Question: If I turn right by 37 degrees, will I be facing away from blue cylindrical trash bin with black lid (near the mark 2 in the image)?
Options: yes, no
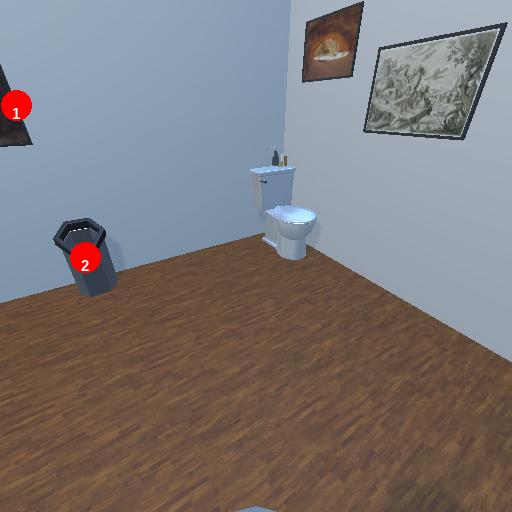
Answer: yes